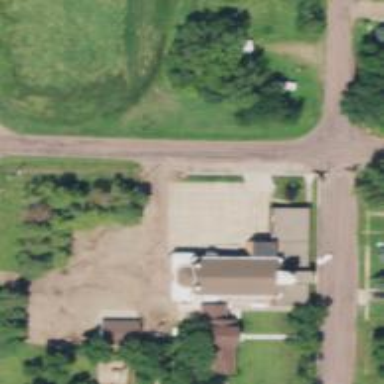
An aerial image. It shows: Alley classified as service road.